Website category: game
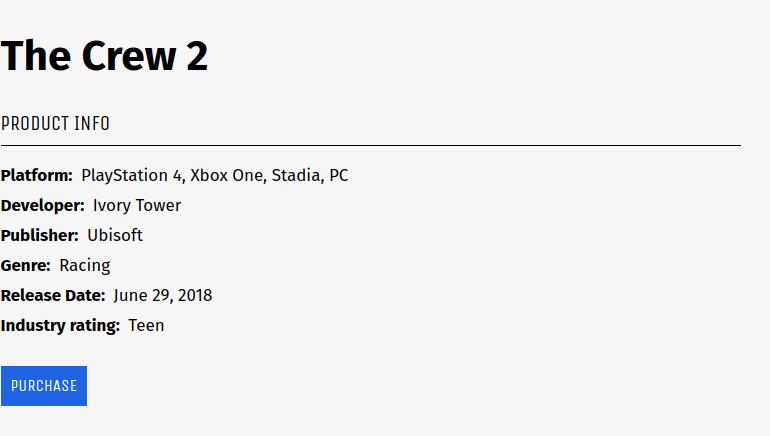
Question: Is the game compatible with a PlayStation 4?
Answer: yes

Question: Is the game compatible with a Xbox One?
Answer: yes